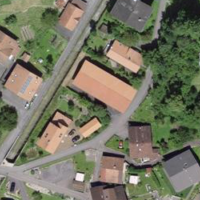
EUNIS habitat code: 54
Species observed at this site:
Allium ursinum